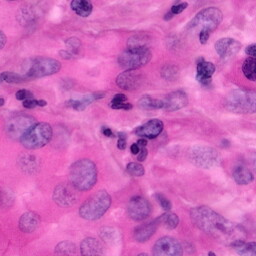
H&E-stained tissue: Pancreatic